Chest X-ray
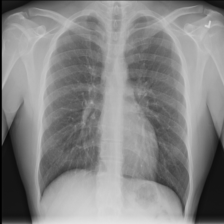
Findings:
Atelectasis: negative
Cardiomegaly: negative
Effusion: negative
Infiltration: negative
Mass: negative
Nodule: negative
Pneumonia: negative
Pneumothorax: negative
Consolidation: negative
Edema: negative
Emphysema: negative
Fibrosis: negative
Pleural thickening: negative
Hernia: negative